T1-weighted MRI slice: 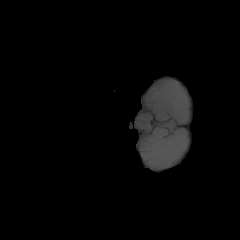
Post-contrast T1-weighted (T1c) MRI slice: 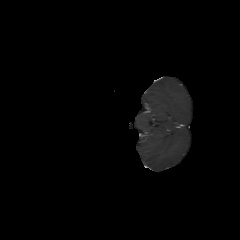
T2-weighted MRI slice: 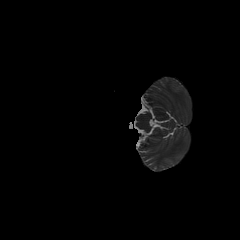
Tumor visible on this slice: no